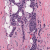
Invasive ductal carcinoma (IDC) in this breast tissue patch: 1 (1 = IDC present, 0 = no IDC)